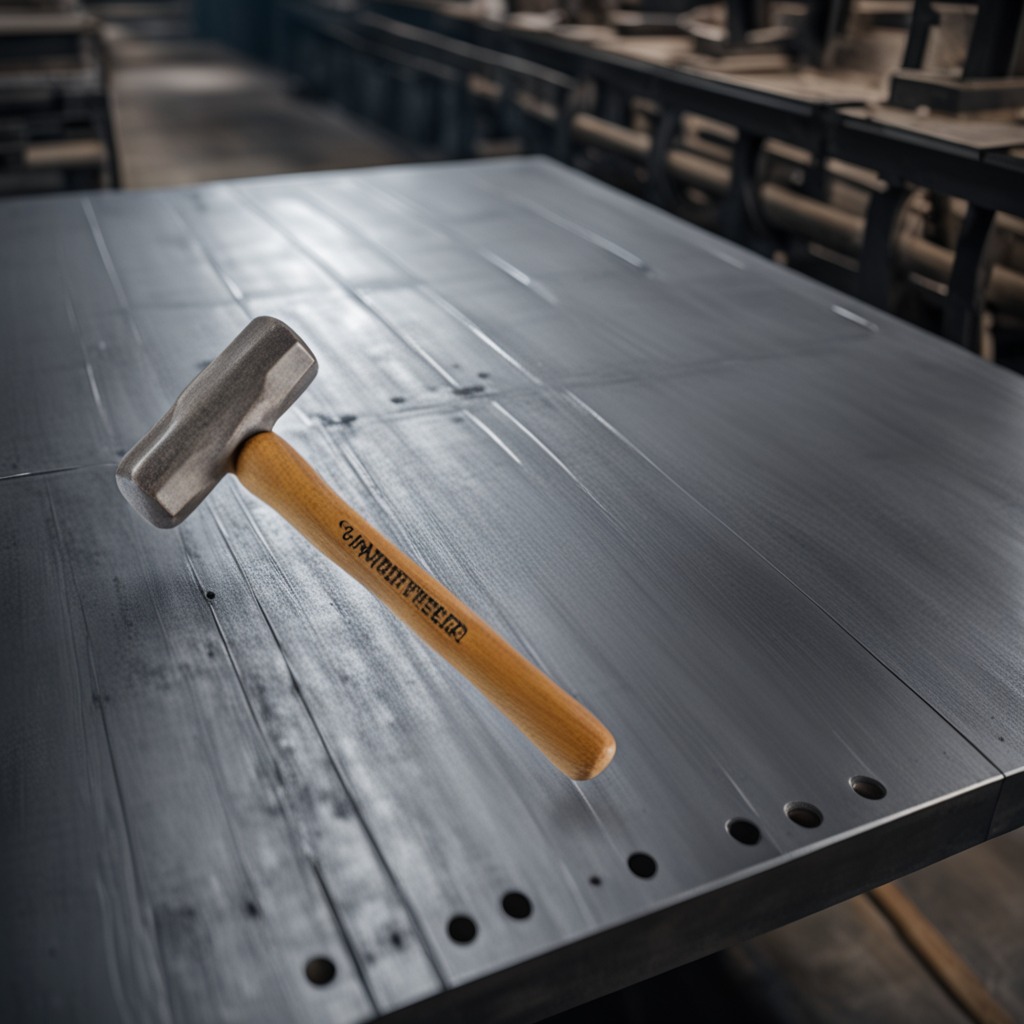
A hammer is lying on the cold steel table in a mining workshop.